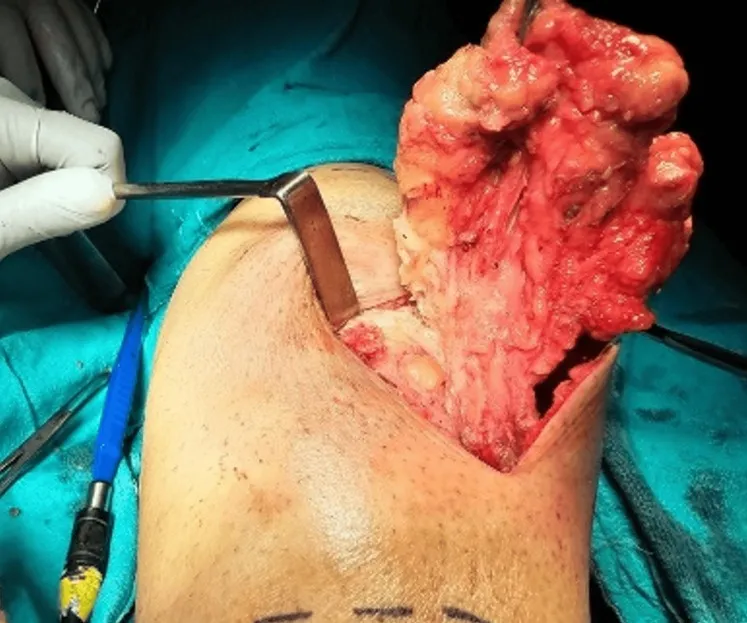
Excision of the swelling.
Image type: medical_photograph (other_medical_photograph)